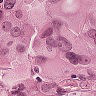
Metastatic tissue present: yes